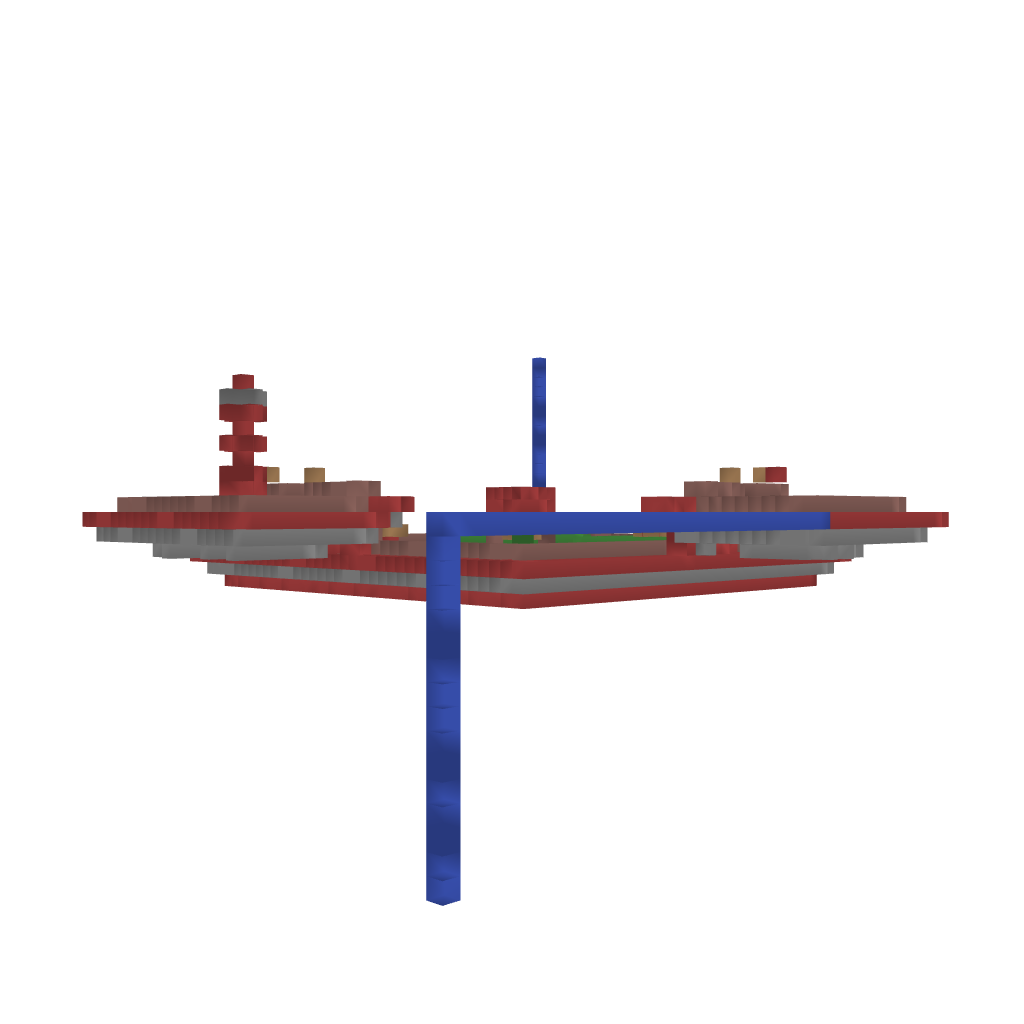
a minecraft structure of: Duckfarm bad low quality